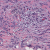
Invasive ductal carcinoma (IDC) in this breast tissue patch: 1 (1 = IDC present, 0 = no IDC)